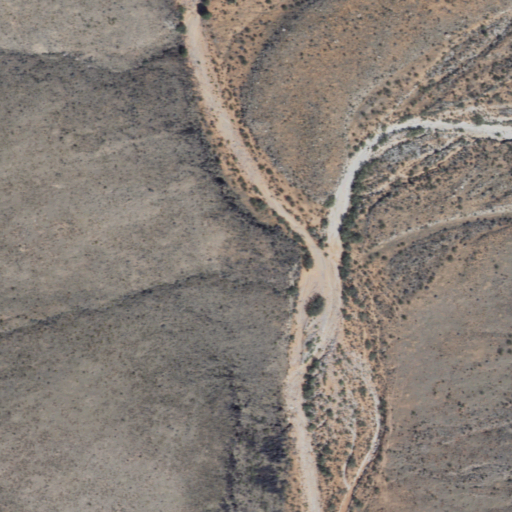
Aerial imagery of valley in Arizona named Pocum Wash containing only shrub